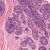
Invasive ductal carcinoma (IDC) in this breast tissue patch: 0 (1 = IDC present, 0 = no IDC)